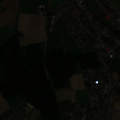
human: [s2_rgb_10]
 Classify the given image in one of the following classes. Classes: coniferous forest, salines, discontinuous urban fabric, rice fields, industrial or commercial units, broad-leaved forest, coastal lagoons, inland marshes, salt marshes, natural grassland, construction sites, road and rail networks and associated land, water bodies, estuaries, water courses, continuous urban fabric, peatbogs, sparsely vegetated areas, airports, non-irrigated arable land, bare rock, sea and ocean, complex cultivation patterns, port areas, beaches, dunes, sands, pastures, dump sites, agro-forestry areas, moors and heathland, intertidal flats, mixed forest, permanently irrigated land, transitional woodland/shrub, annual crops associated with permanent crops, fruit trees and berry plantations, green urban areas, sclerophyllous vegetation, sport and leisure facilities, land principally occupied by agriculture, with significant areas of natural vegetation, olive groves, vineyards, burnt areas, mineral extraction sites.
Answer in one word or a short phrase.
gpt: discontinuous urban fabric, industrial or commercial units, non-irrigated arable land, mixed forest